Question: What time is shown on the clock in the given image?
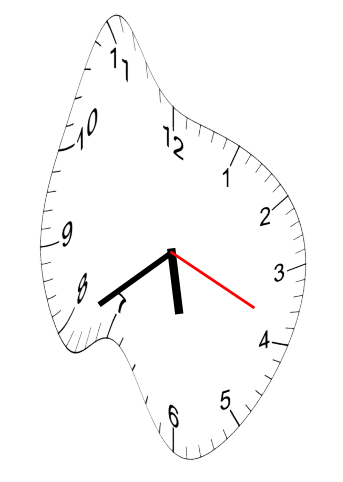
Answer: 05:39:19